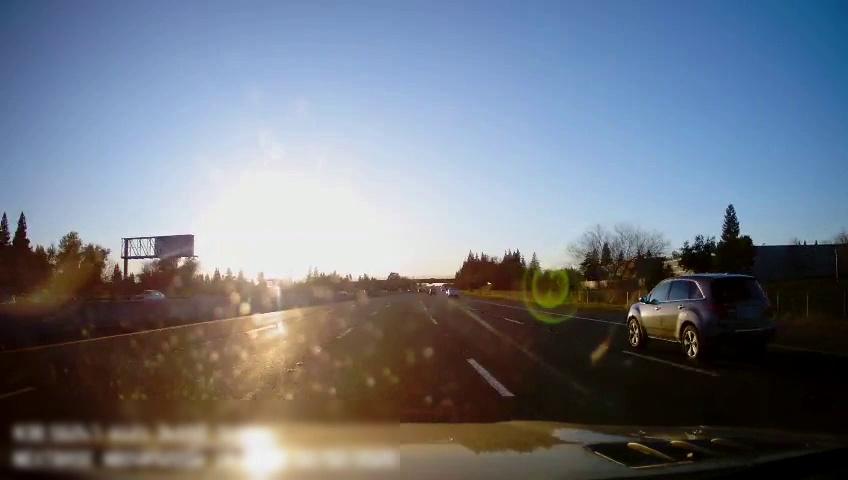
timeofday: Day
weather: Sunny
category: Drivable Space
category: Vehicles | Car
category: Vehicles | Truck
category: Vehicles | SUV
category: Lanes | Alternate Lane
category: Lanes | Alternate Lane
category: Lanes | Current Lane
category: Lanes | Current Lane
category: Lanes | Alternate Lane
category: Lanes | Alternate Lane